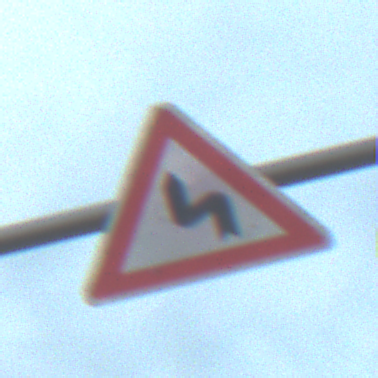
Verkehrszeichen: DoppelkurveZunaechstLinks
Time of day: SunriseSunset
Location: Outdoor (RoadRail)
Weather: PartlyCloudy
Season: NotSpecified
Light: Natural